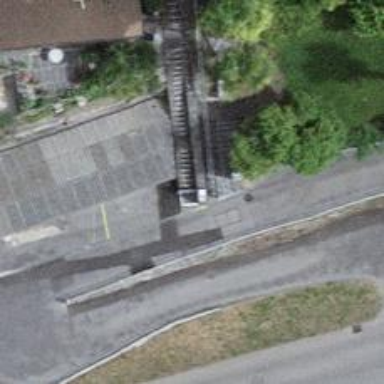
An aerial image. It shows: Gate.